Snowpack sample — Buffalo Mountain, Silverthorne, Colorado, USA (1/25/25, 10:11 AM MST)
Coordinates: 39.6222, -106.1139
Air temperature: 22 °F
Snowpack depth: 110 cm
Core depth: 30 cm
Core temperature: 42.8 °F
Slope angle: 12°, slope face: 102°
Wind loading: high
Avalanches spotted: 0
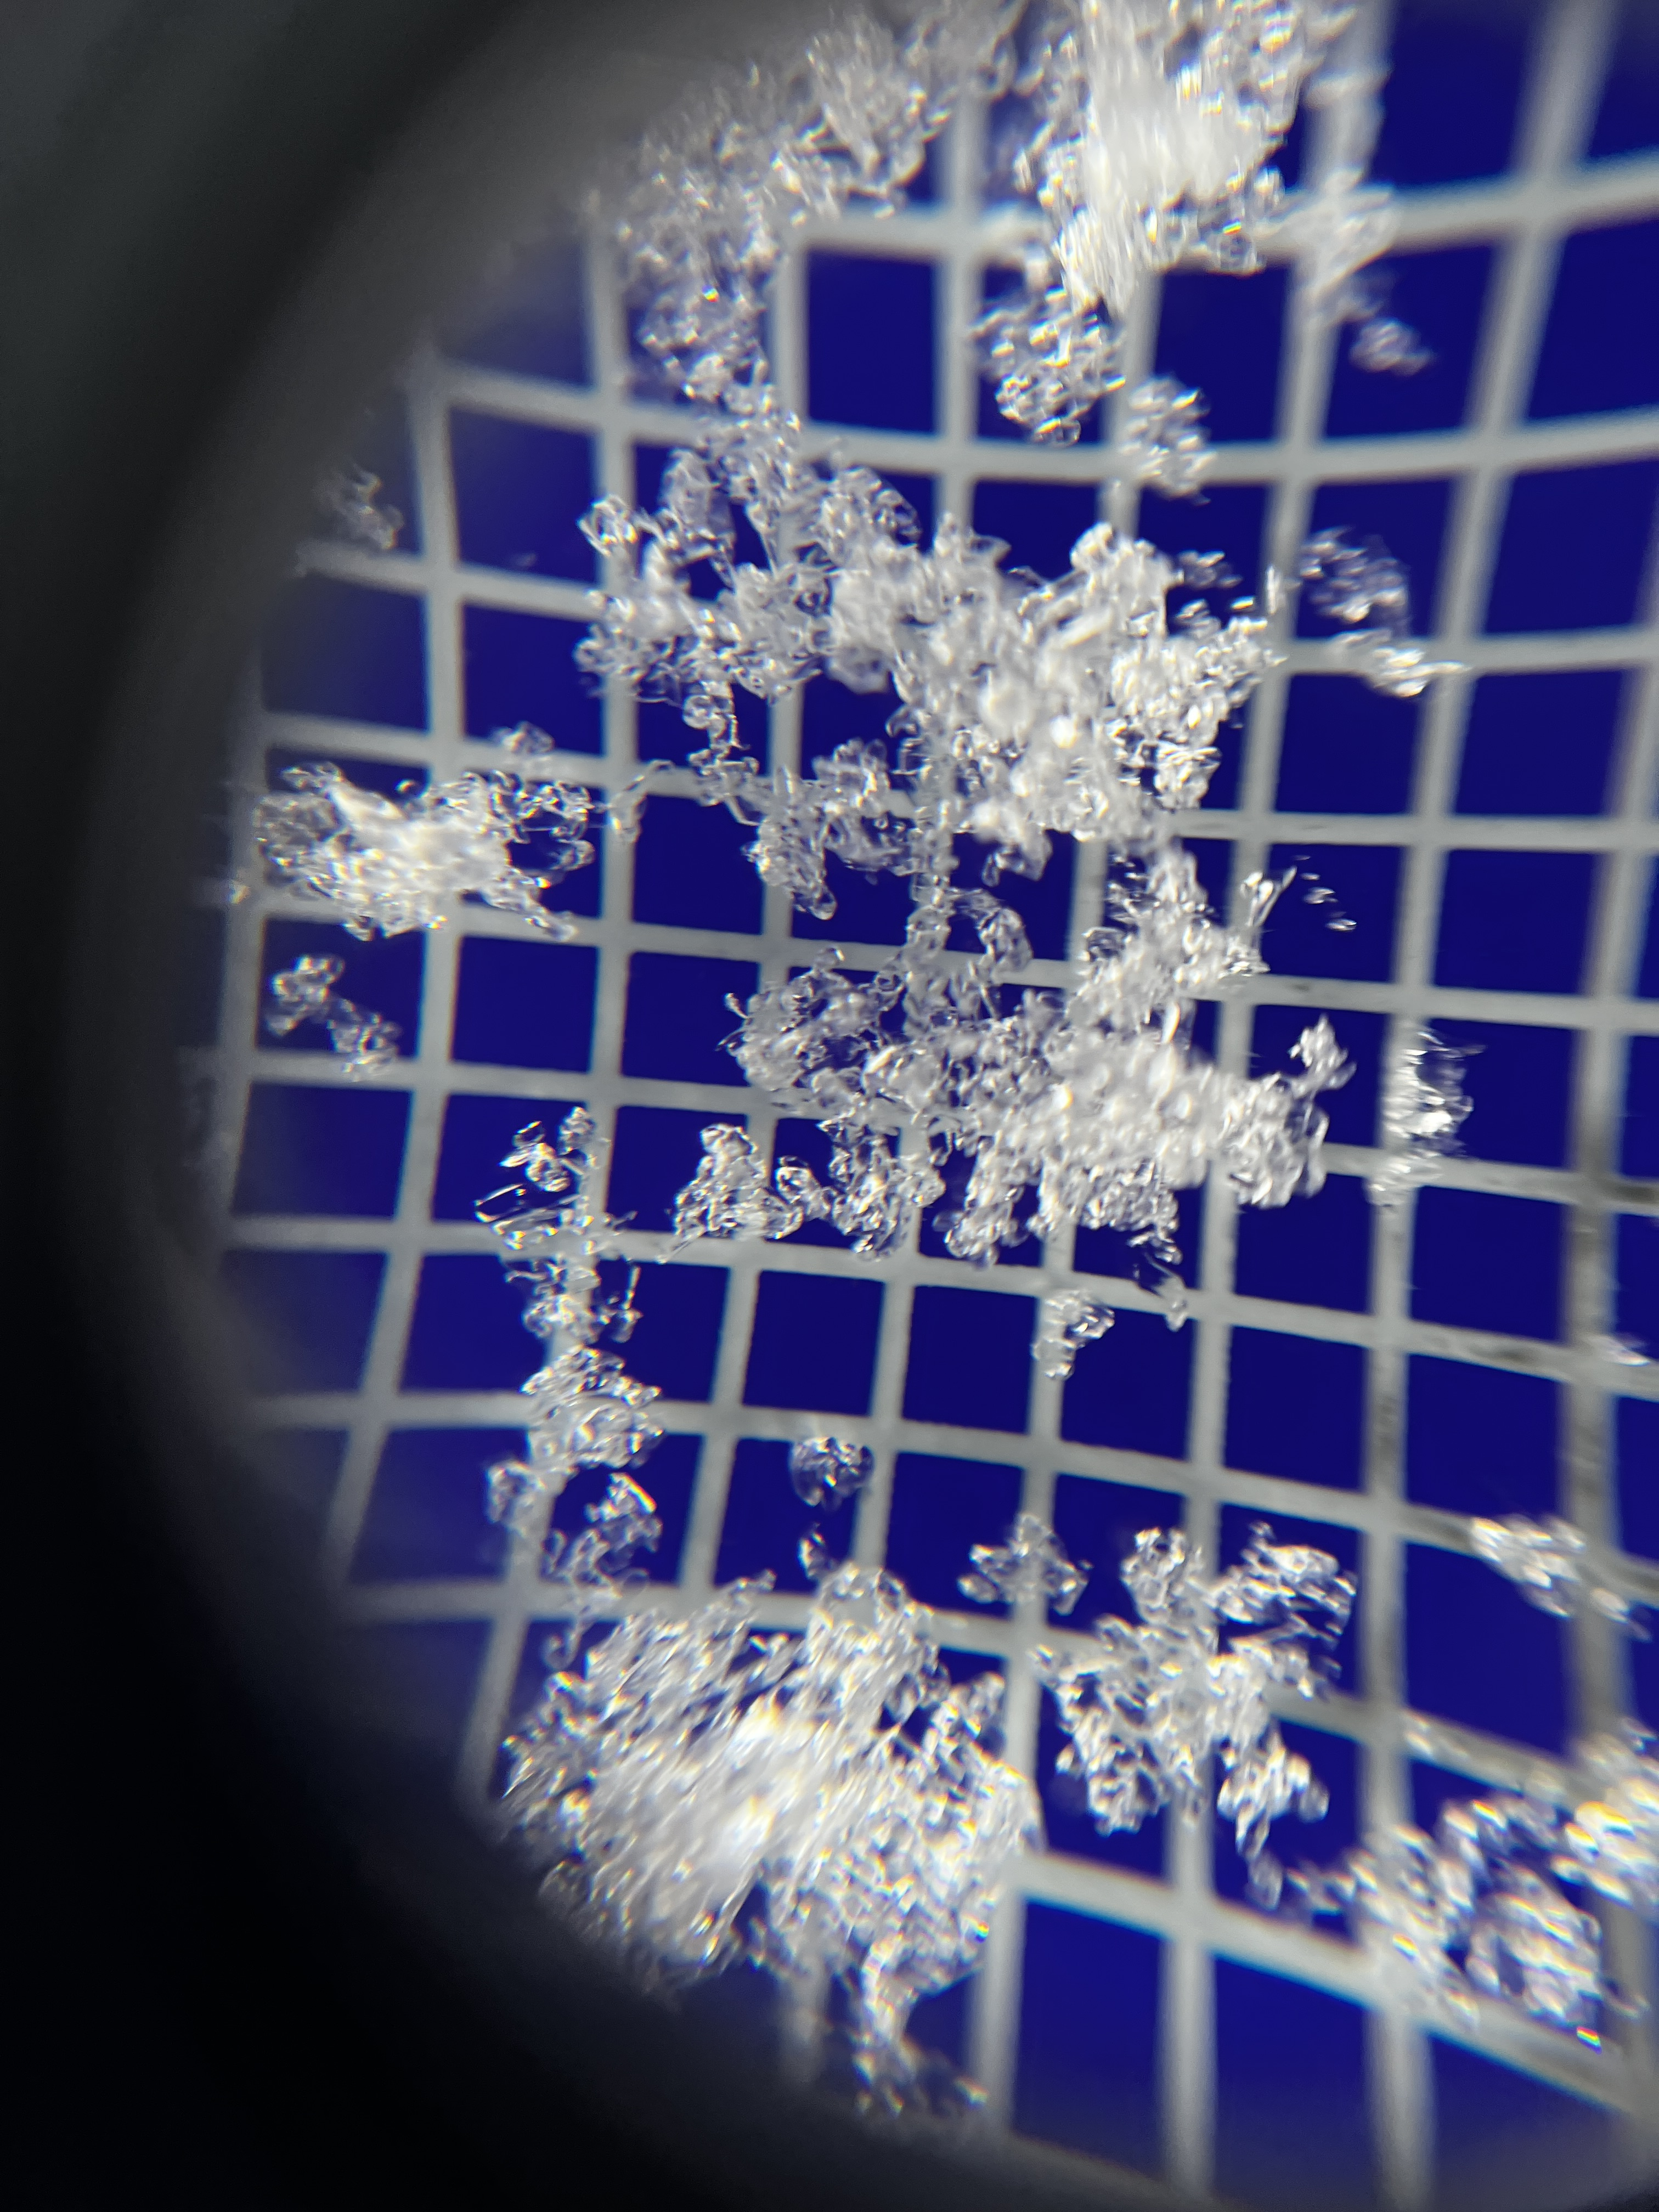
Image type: magnified_profile
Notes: No avalanches nearby, collected on the outskirts of a fire break 15 meters from the treeline, on way to Buffalo and Red Mountain